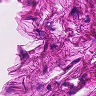
Metastatic tissue present: no